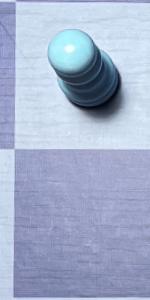
Label: Empty